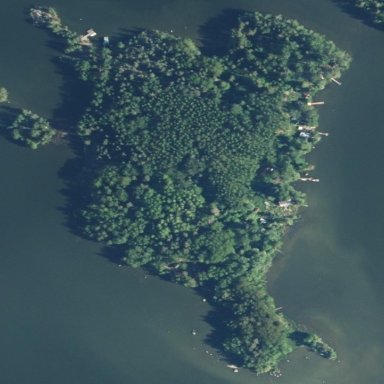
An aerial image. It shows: Wood on the island.